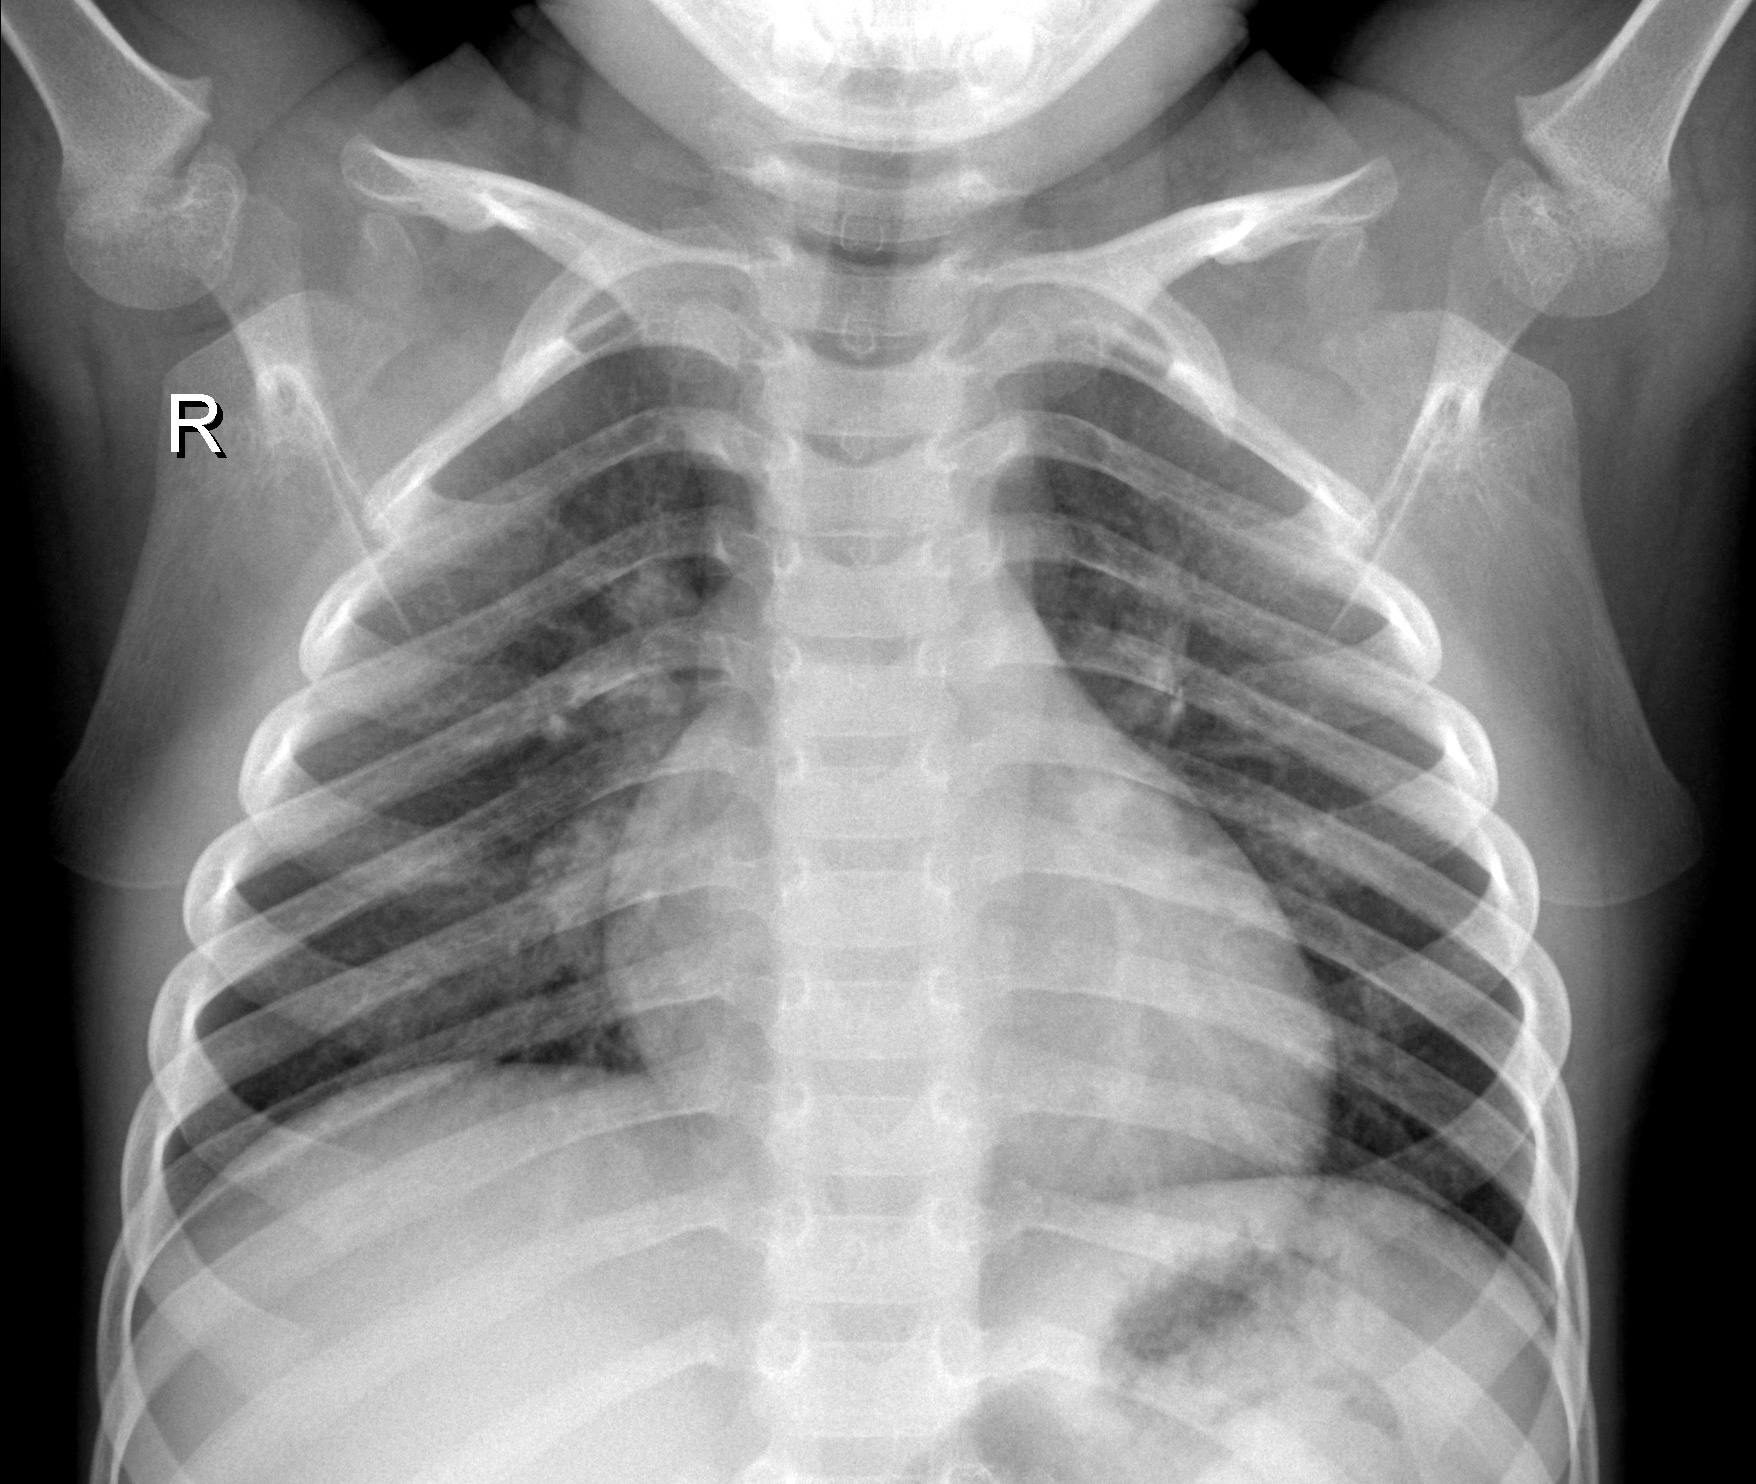
Diagnosis: NORMAL